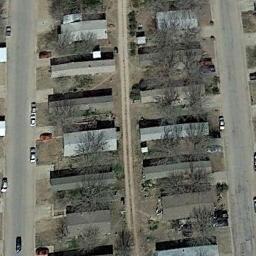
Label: mobile_home_park